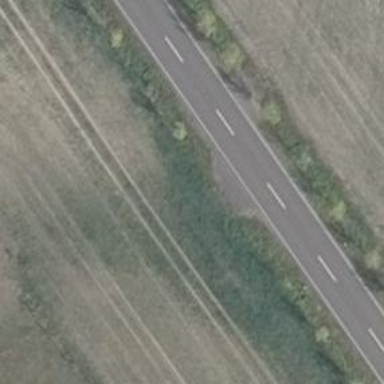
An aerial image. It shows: Asphalt road classified as tertiary.